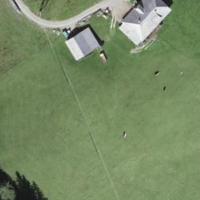
EUNIS habitat code: 26
Species observed at this site:
Pica pica
Phoenicurus ochruros
Fringilla coelebs
Turdus torquatus
Columba palumbus
Motacilla alba
Anthus spinoletta